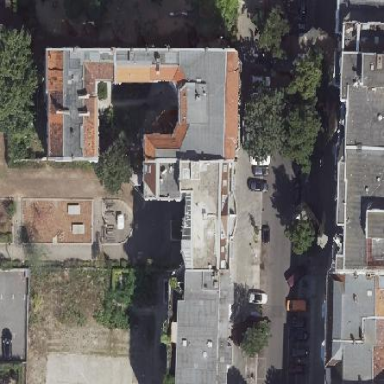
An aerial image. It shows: Residential building with distinctive double saltbox roof shape.